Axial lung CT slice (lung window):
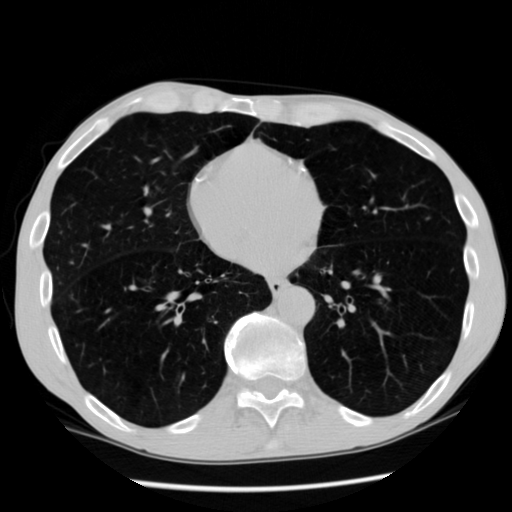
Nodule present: no